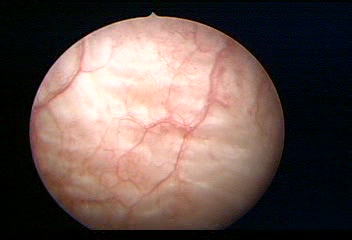
Modality: WLC
Class: Normal mucosa
Bladder cancer association: No